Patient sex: M
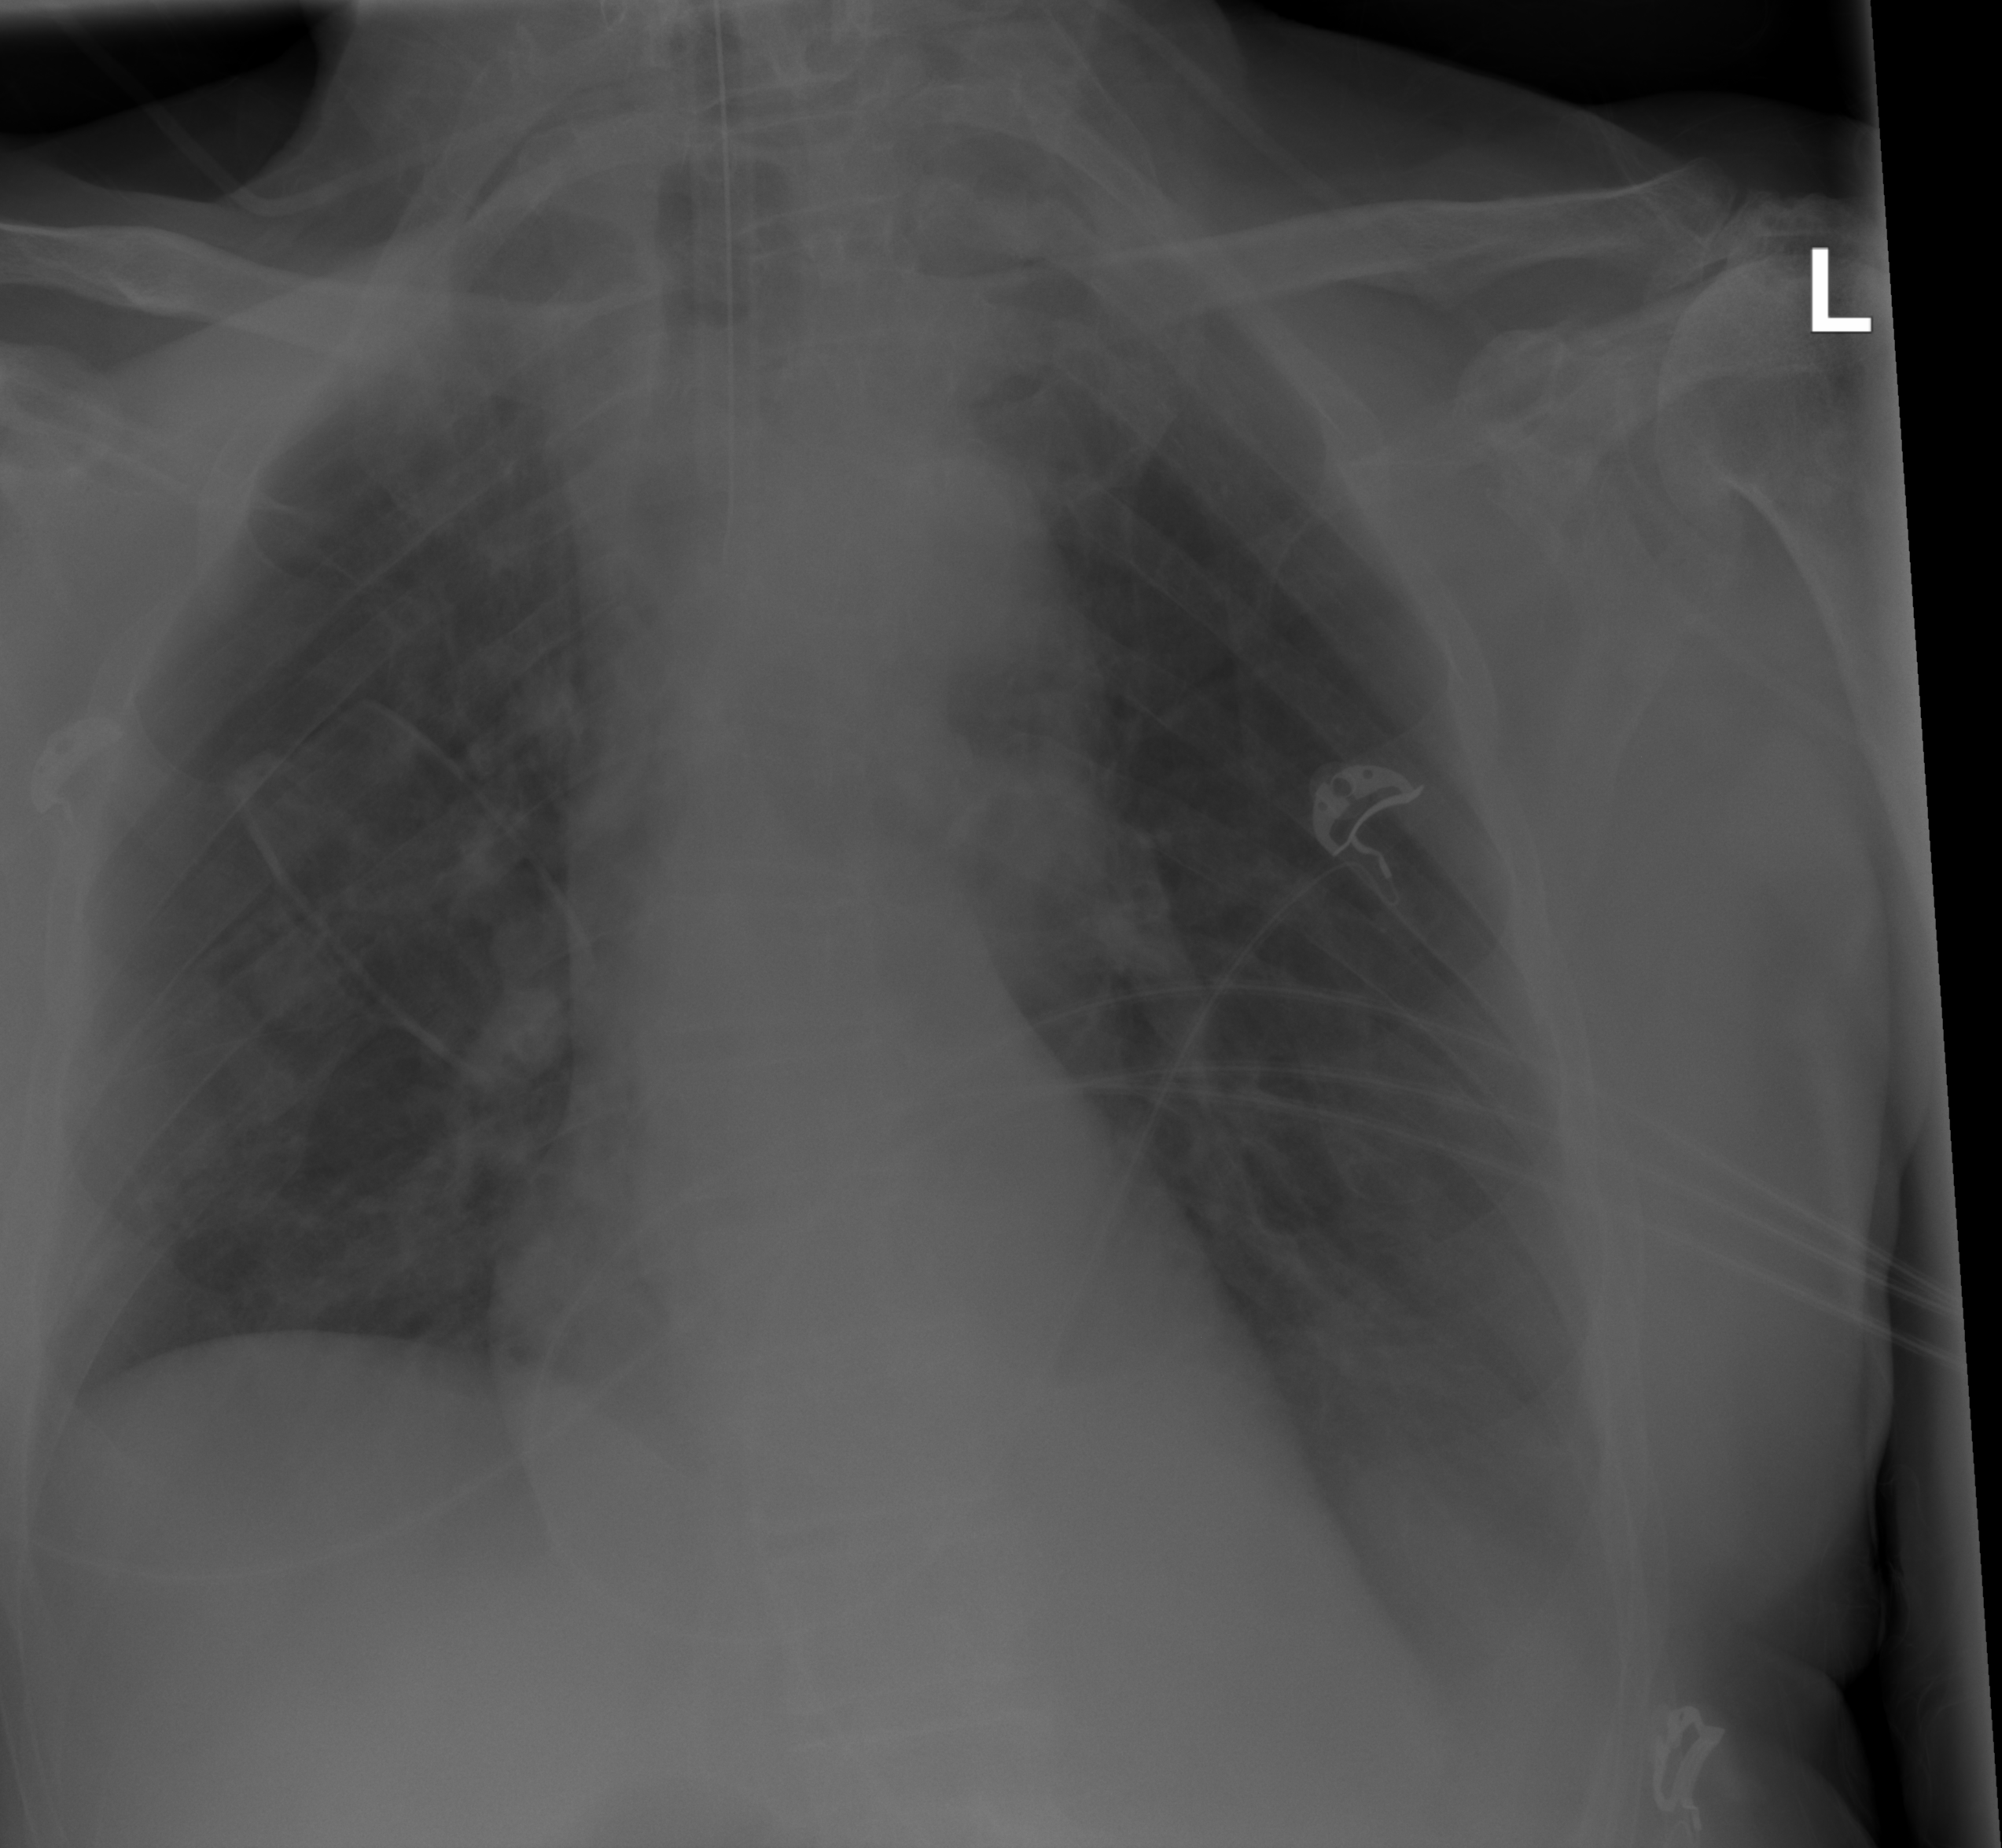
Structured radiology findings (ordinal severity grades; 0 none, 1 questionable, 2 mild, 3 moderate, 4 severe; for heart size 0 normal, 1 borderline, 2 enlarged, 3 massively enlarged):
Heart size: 0
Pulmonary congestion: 0
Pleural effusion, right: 0
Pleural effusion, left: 2
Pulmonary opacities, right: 2
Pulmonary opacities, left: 0
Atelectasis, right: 0
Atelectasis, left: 2